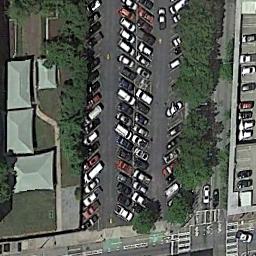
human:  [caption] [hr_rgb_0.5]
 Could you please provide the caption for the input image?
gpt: Seven rows of cars were parked in the parking lot .

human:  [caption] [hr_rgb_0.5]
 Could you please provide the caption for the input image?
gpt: Many cars of different styles and colors are on the parking lot .

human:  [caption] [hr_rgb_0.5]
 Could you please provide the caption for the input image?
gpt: The parking lot is full of cars next to some buildings and trees .

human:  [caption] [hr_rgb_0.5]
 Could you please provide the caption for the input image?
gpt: The parking lot with some cars arranged neatly in lines is surrounded by some trees .

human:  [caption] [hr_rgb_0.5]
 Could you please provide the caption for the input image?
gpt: There are some green trees beside the parking lot with many cars .